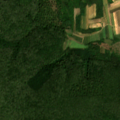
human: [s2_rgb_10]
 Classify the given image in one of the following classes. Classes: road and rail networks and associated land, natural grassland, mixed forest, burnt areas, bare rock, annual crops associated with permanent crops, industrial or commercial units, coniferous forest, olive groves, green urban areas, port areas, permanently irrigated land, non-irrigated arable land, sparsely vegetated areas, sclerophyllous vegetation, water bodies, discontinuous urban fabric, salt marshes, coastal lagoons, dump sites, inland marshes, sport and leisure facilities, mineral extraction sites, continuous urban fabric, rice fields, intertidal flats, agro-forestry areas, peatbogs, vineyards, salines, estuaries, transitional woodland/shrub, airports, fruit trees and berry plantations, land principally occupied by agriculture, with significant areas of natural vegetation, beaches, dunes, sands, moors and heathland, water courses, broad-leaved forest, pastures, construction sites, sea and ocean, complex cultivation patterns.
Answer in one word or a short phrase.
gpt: non-irrigated arable land, pastures, land principally occupied by agriculture, with significant areas of natural vegetation, broad-leaved forest